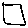
Label: square